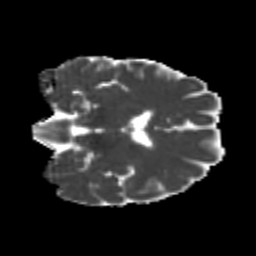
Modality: MD
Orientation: coronal
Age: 24
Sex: male
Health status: healthy
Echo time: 0.074 s